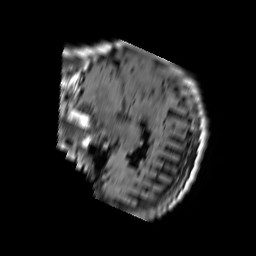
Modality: FLAIR
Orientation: sagittal
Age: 76
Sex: female
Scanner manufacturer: philips
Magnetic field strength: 1.5 T
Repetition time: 11 s
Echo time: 0.14 s